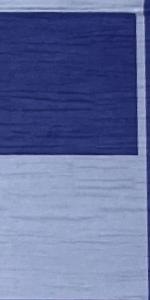
Label: Empty